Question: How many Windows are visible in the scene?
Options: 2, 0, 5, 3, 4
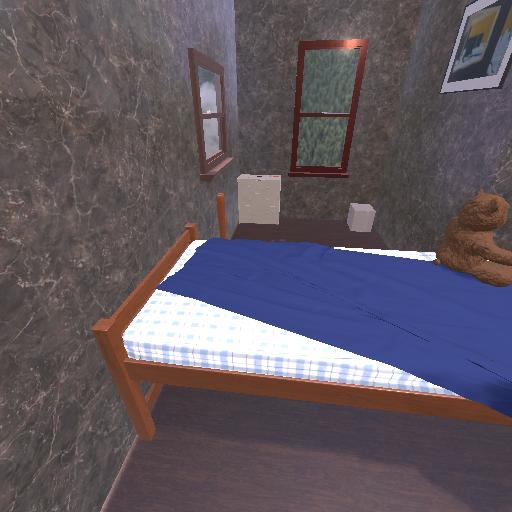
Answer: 2